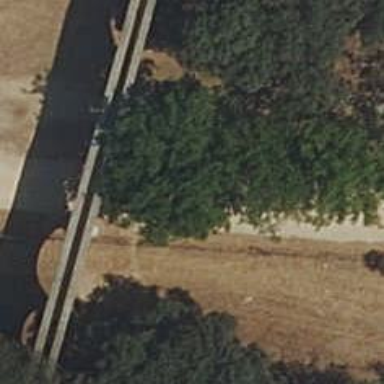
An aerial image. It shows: Track road passing through compacted tunnel.